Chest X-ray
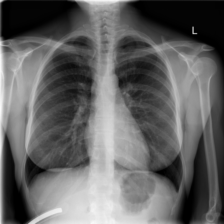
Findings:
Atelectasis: negative
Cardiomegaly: negative
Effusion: negative
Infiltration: negative
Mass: negative
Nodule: negative
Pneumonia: negative
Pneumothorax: negative
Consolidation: negative
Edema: negative
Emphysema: negative
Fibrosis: negative
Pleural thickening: negative
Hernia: negative